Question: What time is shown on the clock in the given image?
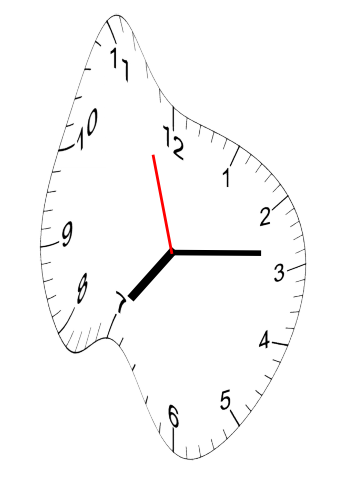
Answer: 07:13:57